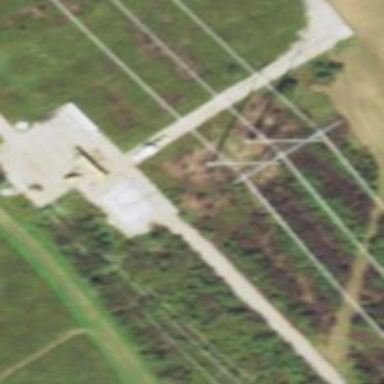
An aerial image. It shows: Power tower.